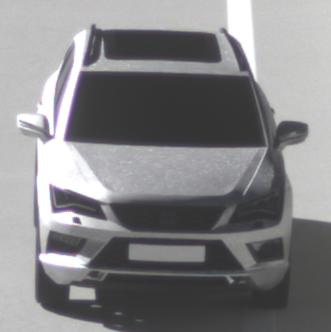
Make: SEAT
Model: Ateca 1.0 TSI Ecomotive
Detailed model: Ateca (5FP)
Model produced from: 2016/08
Model produced until: 2018/08
Doors: 5
Color: white
Road condition: dry road
Daytime: morning or afternoon
Contrast: high contrast